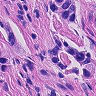
Metastatic tissue present: yes